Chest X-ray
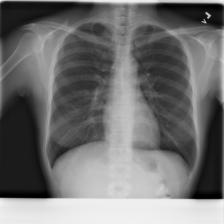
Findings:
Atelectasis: negative
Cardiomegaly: negative
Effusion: negative
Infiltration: negative
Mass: negative
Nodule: negative
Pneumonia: negative
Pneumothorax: negative
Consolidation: negative
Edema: negative
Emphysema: negative
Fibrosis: negative
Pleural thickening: negative
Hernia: negative